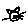
Label: cat